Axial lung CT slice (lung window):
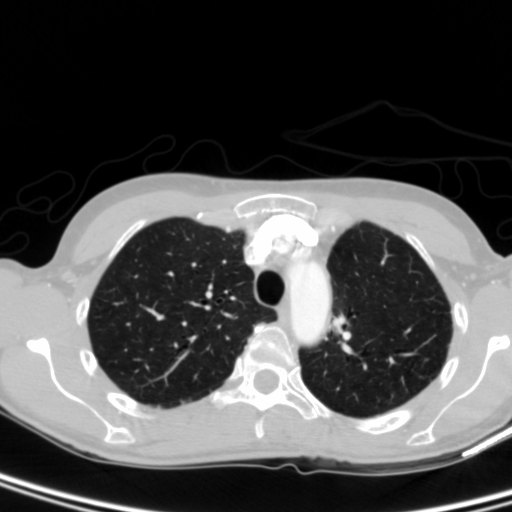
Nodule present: no